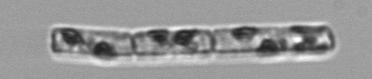
Label: Guinardia_delicatula